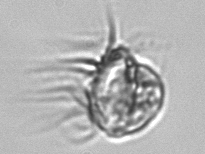
Label: Leegaardiella_ovalis